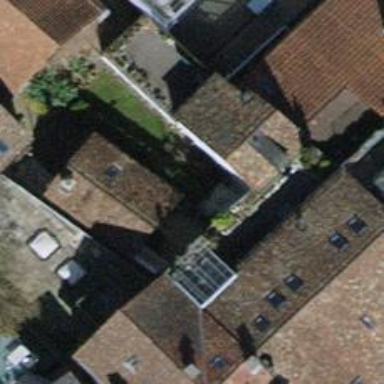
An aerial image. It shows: Building with tiled roof.